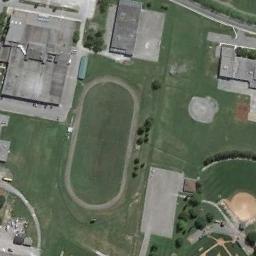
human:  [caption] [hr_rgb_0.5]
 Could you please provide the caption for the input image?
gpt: There are lots of buildings next to the ground track field .

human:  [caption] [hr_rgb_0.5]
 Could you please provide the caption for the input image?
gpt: The ground track field is next to the field .

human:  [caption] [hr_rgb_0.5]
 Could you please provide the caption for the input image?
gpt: The ground track field is on a lawn and two baseball diamonds are next to the ground track field .

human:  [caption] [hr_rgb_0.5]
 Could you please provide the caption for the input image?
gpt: The track and field are built on the lawn, Next to the residential area .

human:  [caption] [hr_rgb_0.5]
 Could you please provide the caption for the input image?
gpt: A ground track field with a gray track and some gray buildings around .